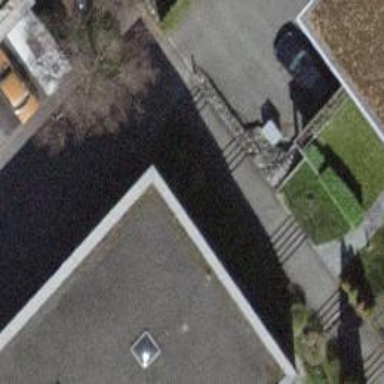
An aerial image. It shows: Road with steps.